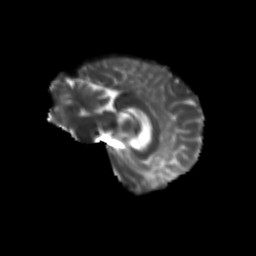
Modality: T2w
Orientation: sagittal
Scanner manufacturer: siemens
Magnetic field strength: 3 T
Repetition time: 9.2 s
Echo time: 0.084 s